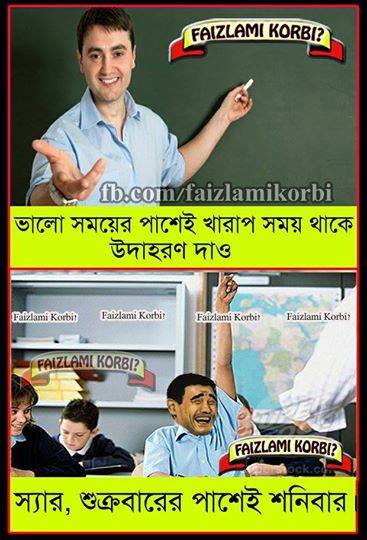
Caption: ভালো সময়ের পাসেই খারাপ সময় থাকে উদাহরণ দাও স্যার শুক্রবারের পাশেই শনিবার
Label: non-hate